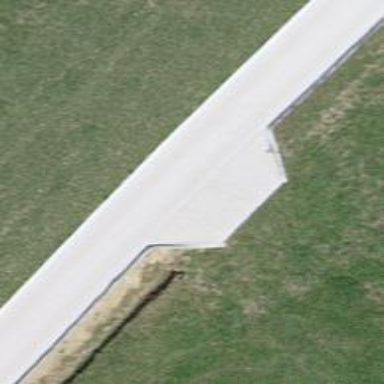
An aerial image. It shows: Concrete track with grade 1 quality.